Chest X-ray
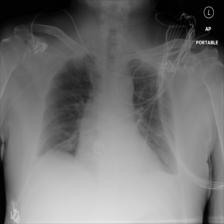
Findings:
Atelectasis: positive
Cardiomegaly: negative
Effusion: negative
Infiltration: negative
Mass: negative
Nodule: negative
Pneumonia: negative
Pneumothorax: negative
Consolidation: negative
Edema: positive
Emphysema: negative
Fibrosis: negative
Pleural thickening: negative
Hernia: negative